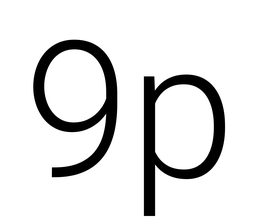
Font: Roboto_Light